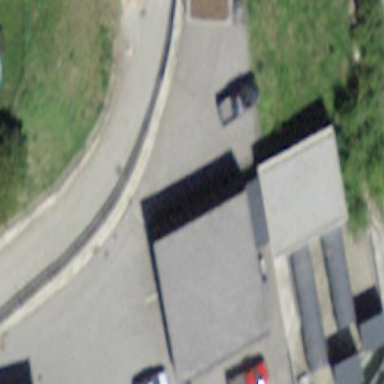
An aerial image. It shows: Commercial building.